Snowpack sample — Rabbit Ears Pass, Jackson County, Colorado, USA (12/17/25, 1:08 PM MST)
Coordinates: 40.387, -106.625
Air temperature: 34 °F
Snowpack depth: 46 cm
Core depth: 10 cm
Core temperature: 30.2 °F
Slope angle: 6°, slope face: 165°
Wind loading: medium
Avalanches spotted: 0
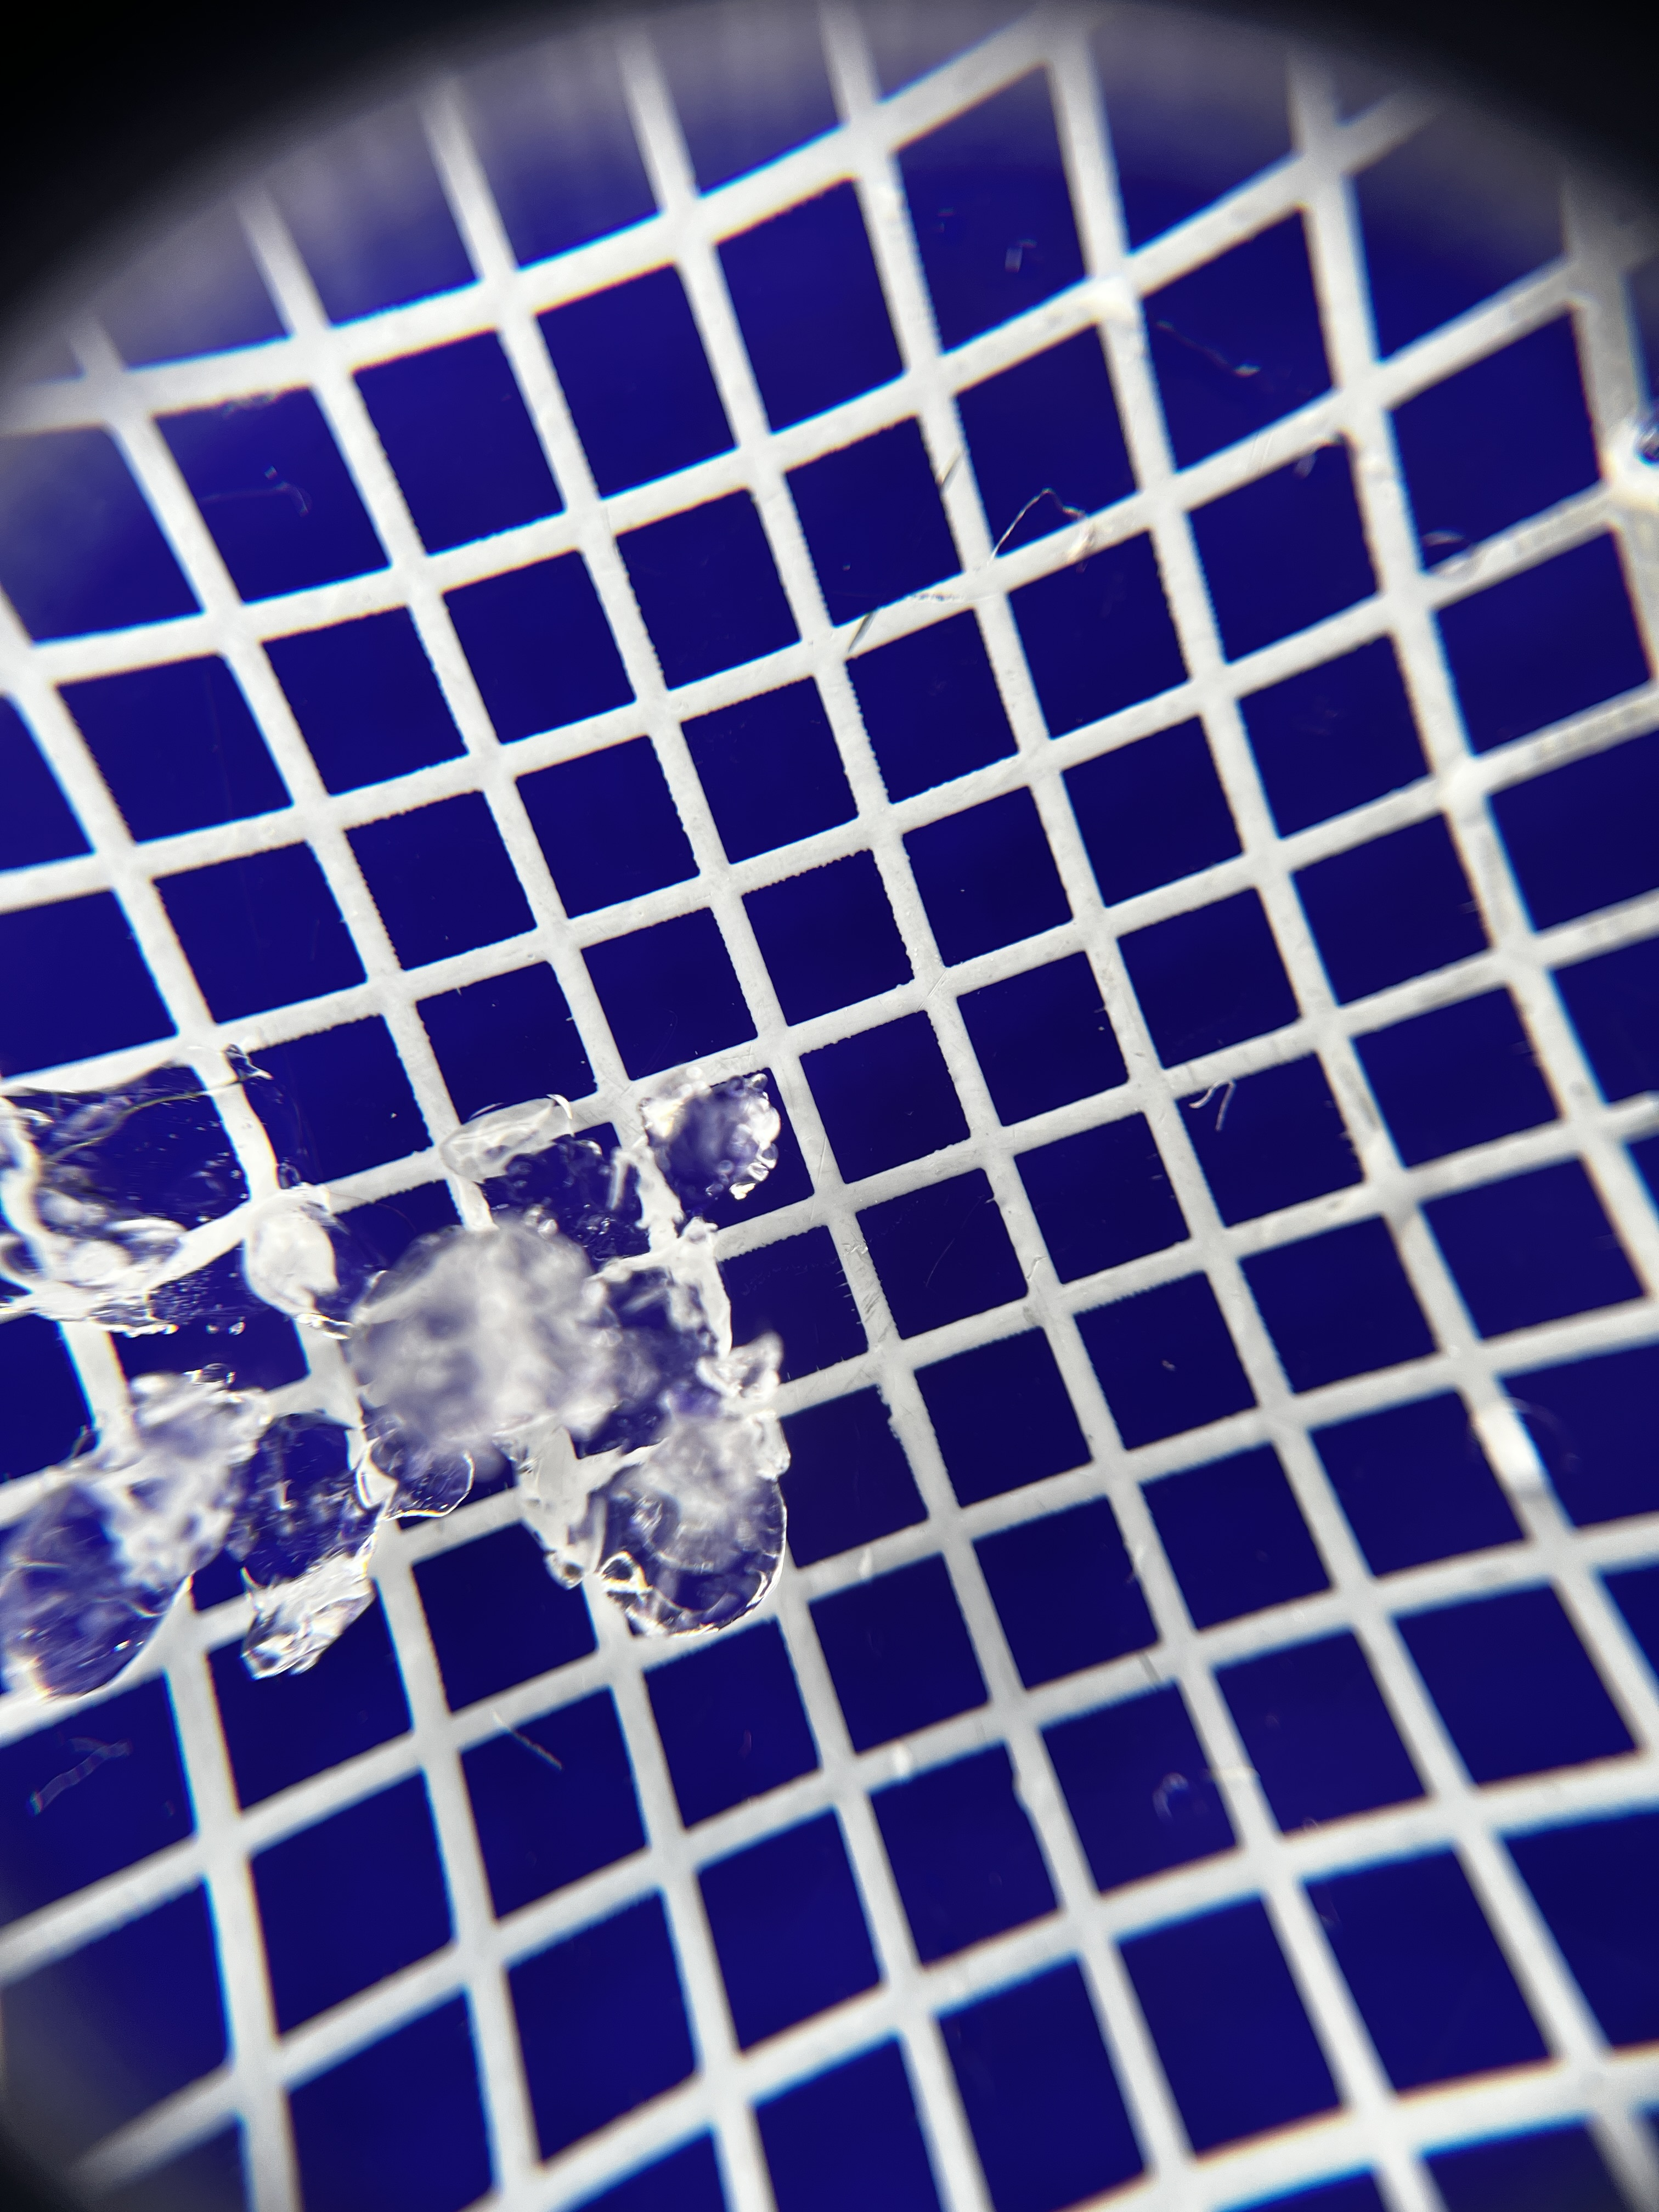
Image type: magnified_profile
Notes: No avalanches spotted nearby, although collected in a meadowy area with minimal risk on this face of the pass.